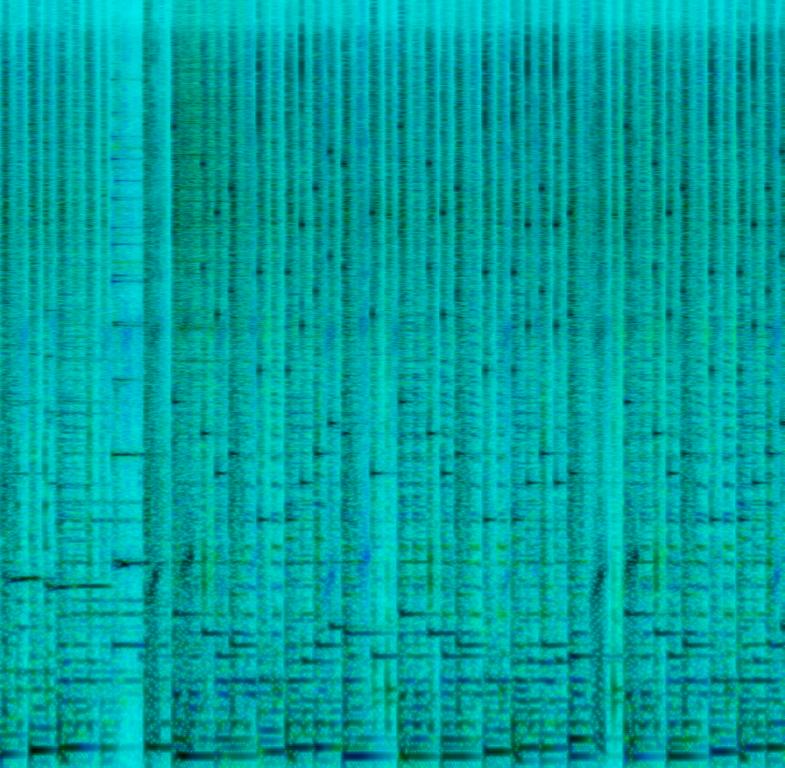
This kids song features groovy synth keys, chords, simple piano melody, echoing and wide pig oink sound effects, shimmering shakers, muffled claps, soft kick hits and groovy bass. It sounds fun and happy - like something that children would listen to in their favorite tv shows.